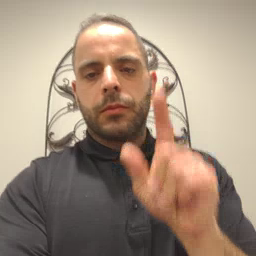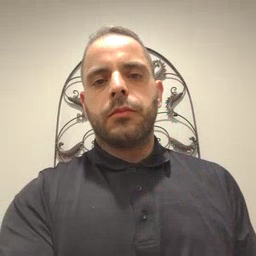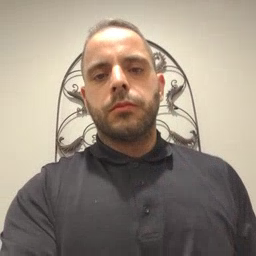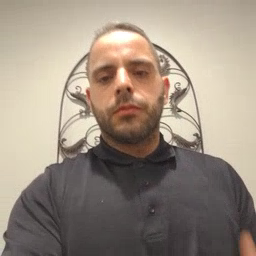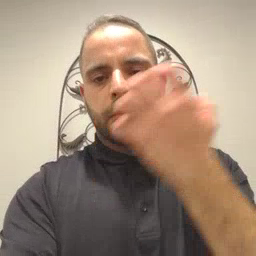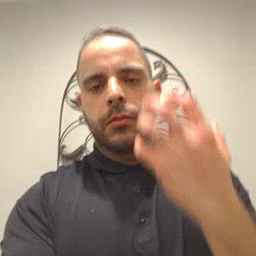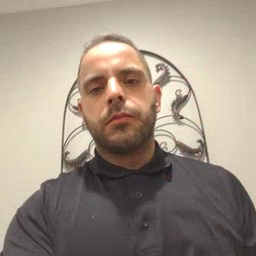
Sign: mad